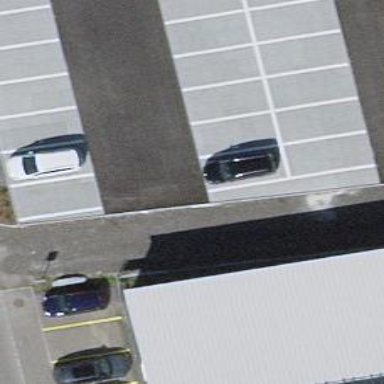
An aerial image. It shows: Parking aisle designated as service road.